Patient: sex M, age 60
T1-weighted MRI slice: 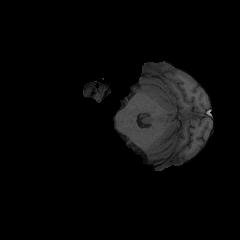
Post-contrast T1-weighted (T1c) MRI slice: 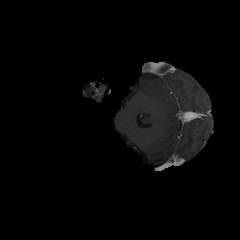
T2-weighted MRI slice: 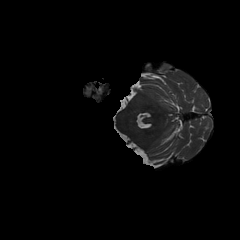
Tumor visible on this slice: no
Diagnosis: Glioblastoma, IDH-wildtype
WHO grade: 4